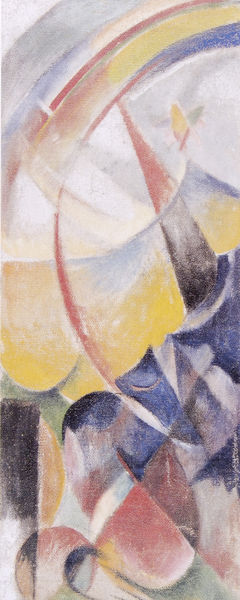
Titel: Dreiteiliger Ofenschirm mit landschaft- und tierähnlichen Darstellungen (Linker Teil - Landschaft mit Regenbogen)
Künstler: Franz Marc
Standort: Zug
Institution: Kunsthaus
Schlagwörter: berg, blau, gemälde, himmel, kopf, mann, meer, weiß, wolken, aquarell, dreieck, gelb, grün, kirchturm, komposition, kubismus, landschaft, menschen, ocker, see, braun, bunt, frau, grau, hell, kreide, licht, orange, paris, pastell, schwarz, skizze, zeichnung, rot, wolke, hochformat, malerei, muster, anstoßen, spitze, öl, felder, natur, sonne, figur, schleifen, rosa, fliegen, kreis, oval, reiter, rund, turm, farbig, wellen, bogen, studie, moderne, abstrakt, farben, flächen, modern, farbe, formen, violett, linien, figuren, spitz, figurativ, bögen, kurven, futurismus, eckig, ringe, münchen, linie, form, klassische moderne, kreise, macke, schmetterling, halbkreis, halbrund, ecken, flecken, kontraste, geometrisch, konstruktion, insekt, pfeil, rundung, geometrie, blauer reiter, klee, kubin, kandinsky, blauer, buntstift, eier, vorzeichnung, regenbogen, halbkreise, franz marc, marc, gleichgewicht, kandinski, delaunay, prisma, orphismus, brechung, delauney, duchamps, felcken, geo, robert delauney, ellipse, ei, 1910